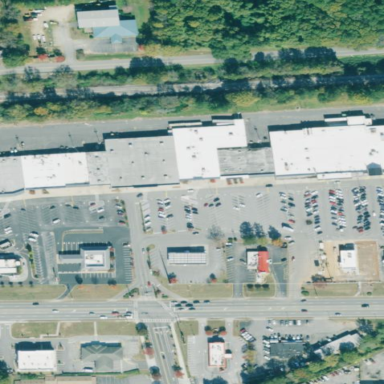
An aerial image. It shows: Parking area.